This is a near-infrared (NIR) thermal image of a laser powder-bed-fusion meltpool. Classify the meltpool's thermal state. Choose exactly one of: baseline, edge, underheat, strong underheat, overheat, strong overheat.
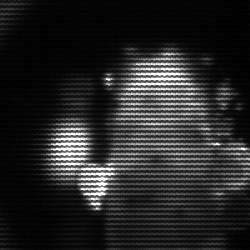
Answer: strong underheat